Here is the time-frequency (STFT) view of a rotor kit's vibration measurement. Based on the visible evidence, which rotor condition applies: normal, misalignment, unbalance, looseness?
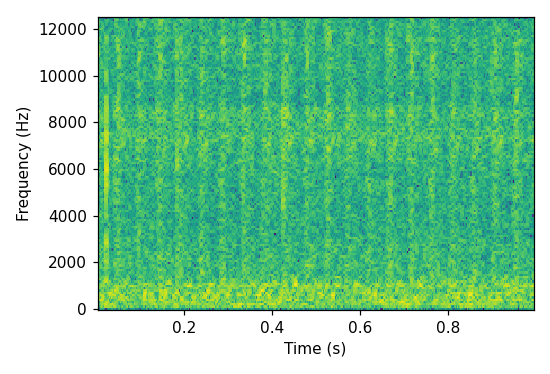
Answer: looseness